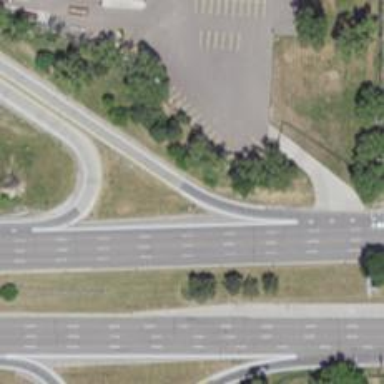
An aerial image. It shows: Trunk link highway.